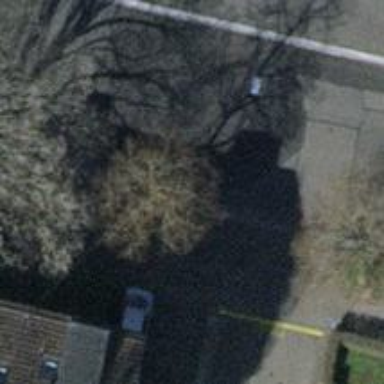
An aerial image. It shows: Tree-lined avenue.